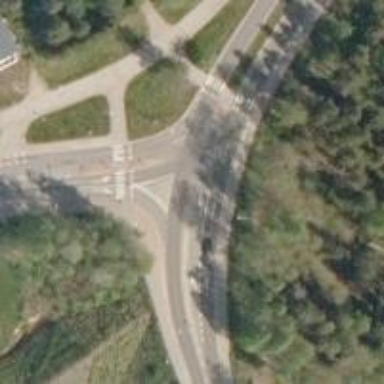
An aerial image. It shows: Asphalt cycleway with crossing.